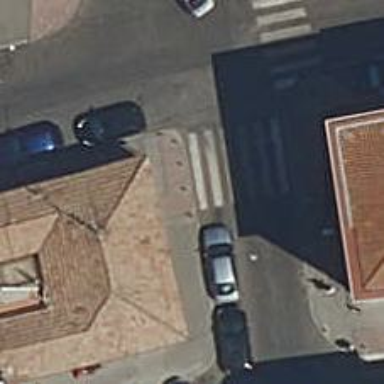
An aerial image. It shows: Kerb barrier.